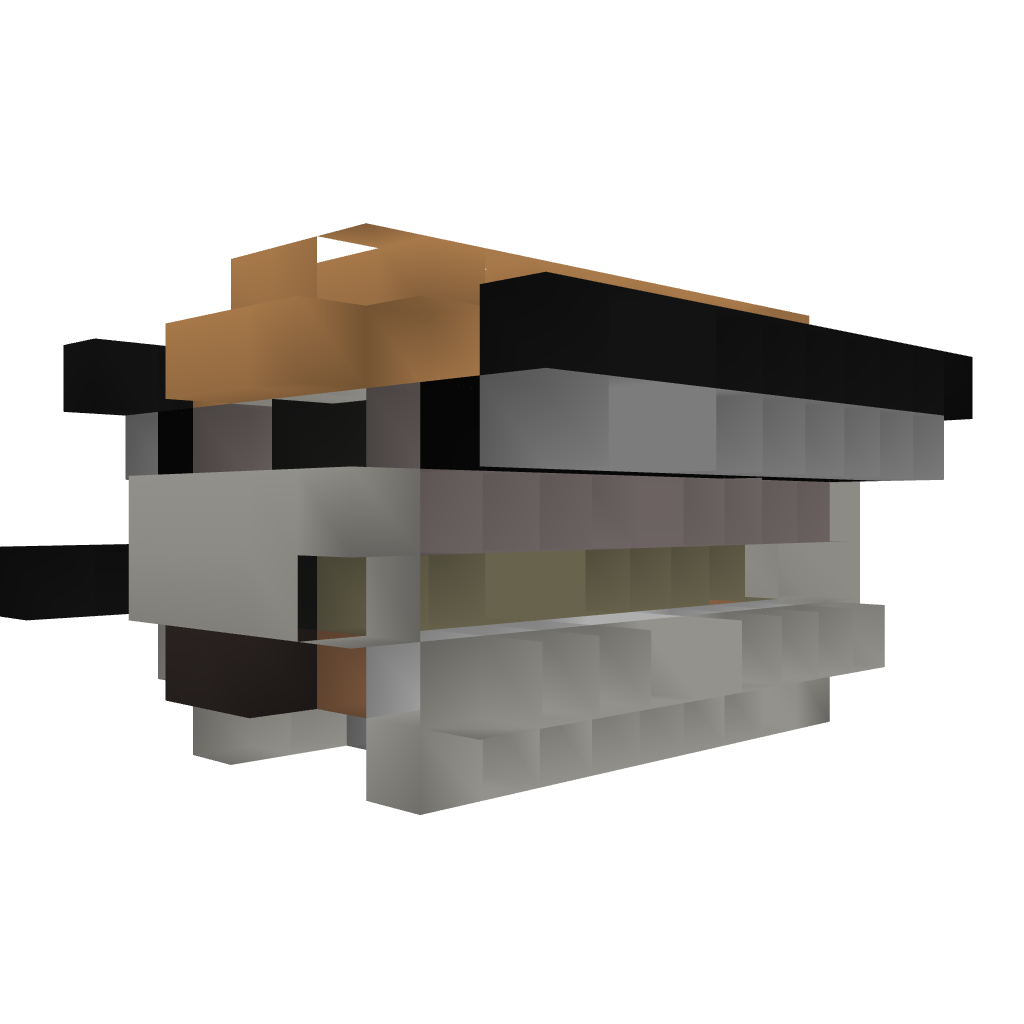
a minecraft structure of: Small farm sugarcane